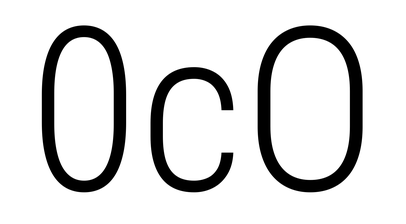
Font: Roboto_Condensed_Light